RGB frame:
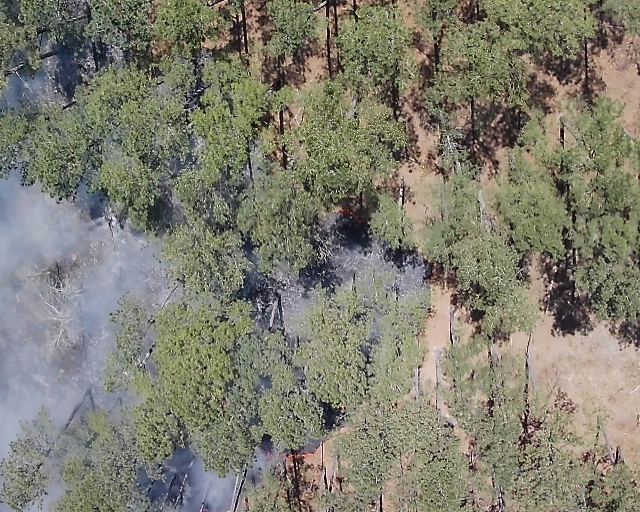
Thermal frame:
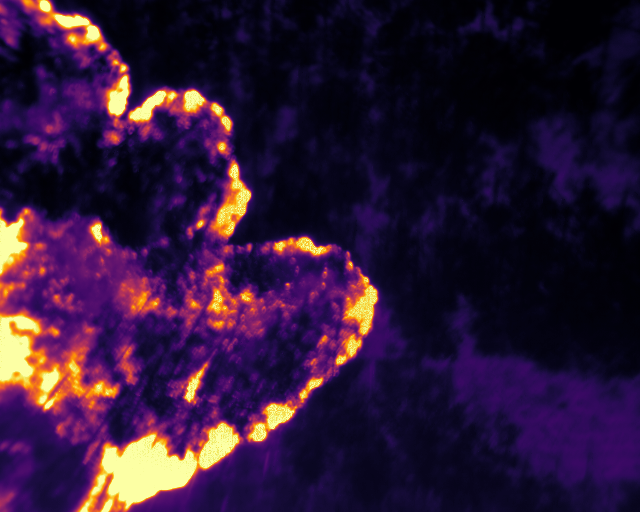
Captured: 2026-02-27 02:38:15
Pixels at or above 80 °C: 42594 (fraction of frame: 0.13)